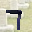
Label: 7